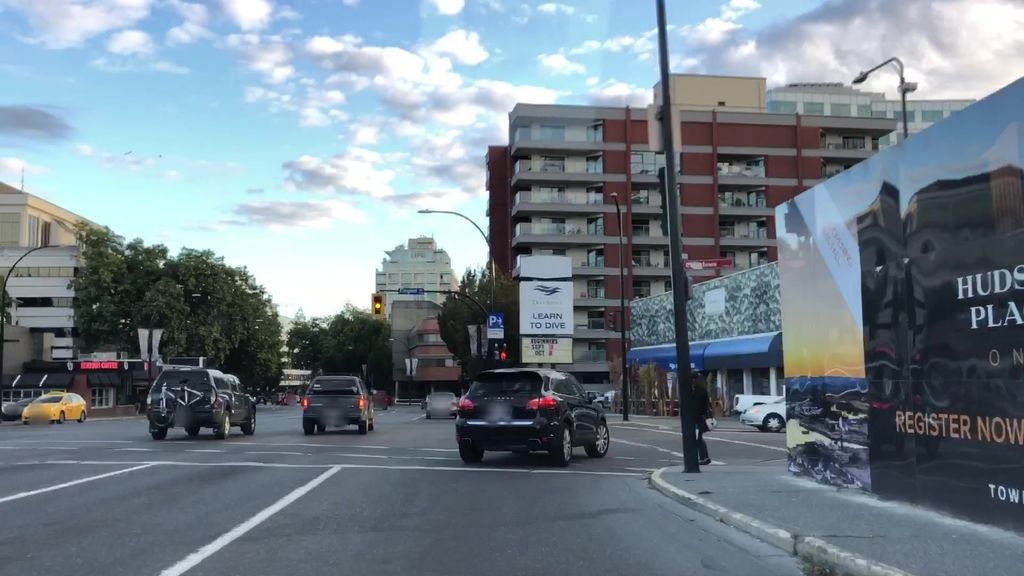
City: victoria